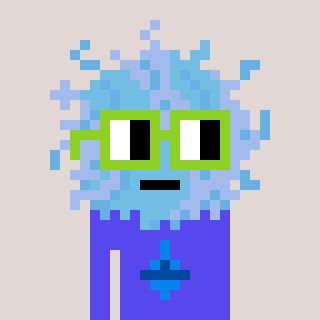
a pixel art character with square light green glasses, a lint-shaped head and a computerblue-colored body on a warm background